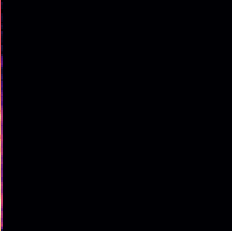
Sound class: Cow